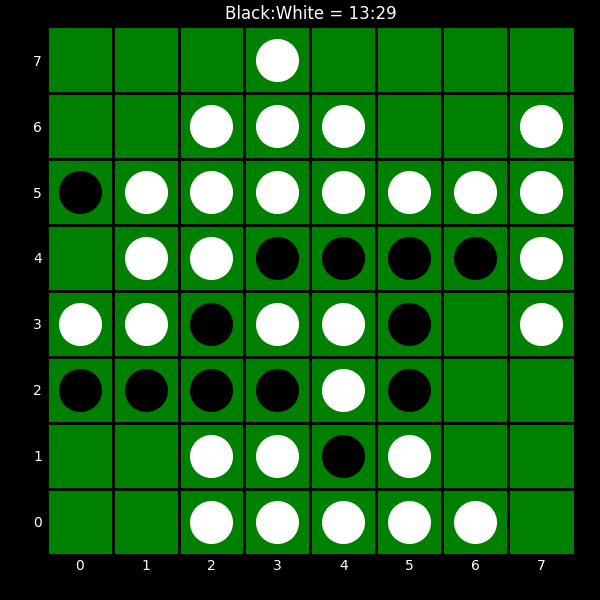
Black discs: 13
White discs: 29